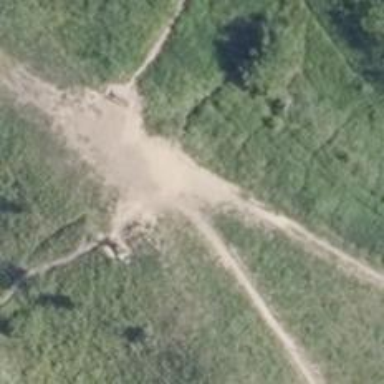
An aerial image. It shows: Path on the ground.